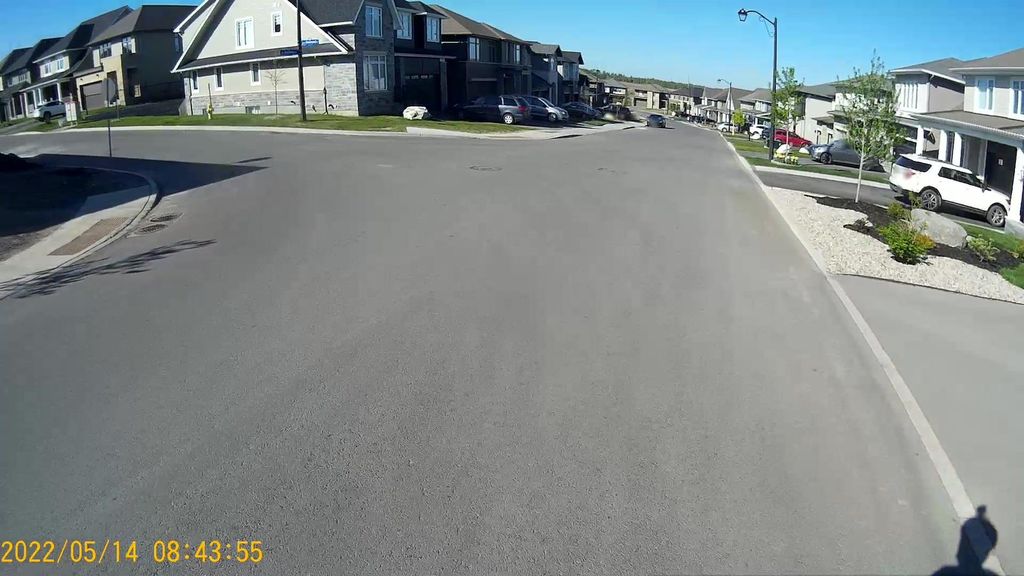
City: ottawa-gatineau